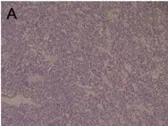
Pathological examination. X100.
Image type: pathology (immunostaining)